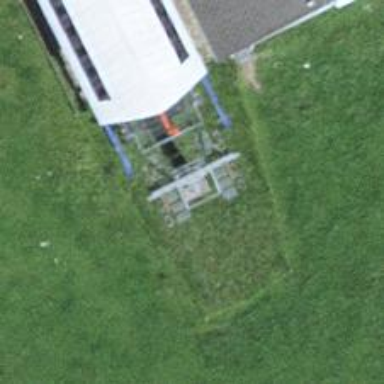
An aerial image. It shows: Pylon used for aerialway.